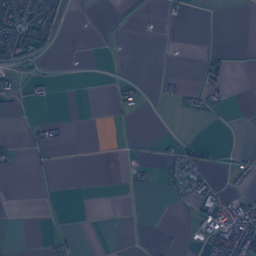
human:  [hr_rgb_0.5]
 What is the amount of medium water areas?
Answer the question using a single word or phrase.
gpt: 7

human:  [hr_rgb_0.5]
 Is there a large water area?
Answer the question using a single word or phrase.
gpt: yes

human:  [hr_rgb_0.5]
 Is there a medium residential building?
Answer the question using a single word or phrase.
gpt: yes

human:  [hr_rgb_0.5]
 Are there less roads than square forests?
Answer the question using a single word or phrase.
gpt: no

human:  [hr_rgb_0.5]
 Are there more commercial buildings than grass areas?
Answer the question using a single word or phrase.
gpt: no

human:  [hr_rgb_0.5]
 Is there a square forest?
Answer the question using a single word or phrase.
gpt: no

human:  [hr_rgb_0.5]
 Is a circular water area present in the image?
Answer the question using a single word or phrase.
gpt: no

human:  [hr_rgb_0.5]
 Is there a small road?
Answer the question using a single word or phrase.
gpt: yes

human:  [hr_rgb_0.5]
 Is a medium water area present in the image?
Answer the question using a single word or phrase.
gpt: yes

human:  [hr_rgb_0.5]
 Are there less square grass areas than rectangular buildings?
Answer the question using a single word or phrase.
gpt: yes

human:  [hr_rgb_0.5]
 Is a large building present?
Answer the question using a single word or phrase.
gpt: no

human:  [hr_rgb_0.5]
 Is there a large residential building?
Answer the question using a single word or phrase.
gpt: no

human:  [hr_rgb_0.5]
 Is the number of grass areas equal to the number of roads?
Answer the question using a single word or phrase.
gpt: no

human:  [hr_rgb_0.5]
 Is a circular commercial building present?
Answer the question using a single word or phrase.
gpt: no

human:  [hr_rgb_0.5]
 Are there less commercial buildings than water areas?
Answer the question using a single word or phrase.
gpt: no

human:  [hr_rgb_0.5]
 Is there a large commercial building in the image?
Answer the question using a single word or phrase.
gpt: no

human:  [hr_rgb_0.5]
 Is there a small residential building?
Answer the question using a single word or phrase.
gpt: yes

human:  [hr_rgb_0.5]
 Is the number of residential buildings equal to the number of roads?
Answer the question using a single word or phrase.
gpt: no

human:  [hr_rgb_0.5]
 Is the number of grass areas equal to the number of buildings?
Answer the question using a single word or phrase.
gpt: no

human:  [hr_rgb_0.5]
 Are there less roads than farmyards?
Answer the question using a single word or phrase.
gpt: no

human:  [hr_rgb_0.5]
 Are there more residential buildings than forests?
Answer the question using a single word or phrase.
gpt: yes

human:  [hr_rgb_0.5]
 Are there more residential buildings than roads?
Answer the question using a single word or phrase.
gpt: yes

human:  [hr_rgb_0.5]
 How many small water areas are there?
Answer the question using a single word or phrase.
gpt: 8

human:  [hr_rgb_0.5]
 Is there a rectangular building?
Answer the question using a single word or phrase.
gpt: yes

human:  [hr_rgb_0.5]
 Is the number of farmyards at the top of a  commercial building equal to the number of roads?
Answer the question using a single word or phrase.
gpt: no

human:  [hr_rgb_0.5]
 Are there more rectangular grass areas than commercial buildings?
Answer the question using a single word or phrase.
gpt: no

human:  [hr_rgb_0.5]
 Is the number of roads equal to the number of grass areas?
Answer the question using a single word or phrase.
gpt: no

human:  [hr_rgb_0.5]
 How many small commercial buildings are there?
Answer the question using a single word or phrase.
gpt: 16

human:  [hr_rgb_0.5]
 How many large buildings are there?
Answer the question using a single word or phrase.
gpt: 0

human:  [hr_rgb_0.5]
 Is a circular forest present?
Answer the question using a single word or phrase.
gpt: no

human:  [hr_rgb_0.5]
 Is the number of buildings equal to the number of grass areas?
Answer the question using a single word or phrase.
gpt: no

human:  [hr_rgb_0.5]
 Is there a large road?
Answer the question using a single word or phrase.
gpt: no

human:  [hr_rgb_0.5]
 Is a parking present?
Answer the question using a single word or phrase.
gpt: yes

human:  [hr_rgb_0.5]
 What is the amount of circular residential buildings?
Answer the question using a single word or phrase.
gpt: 6

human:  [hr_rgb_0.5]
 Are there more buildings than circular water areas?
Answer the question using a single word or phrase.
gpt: yes

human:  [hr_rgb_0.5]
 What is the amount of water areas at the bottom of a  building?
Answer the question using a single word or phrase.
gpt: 17